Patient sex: M
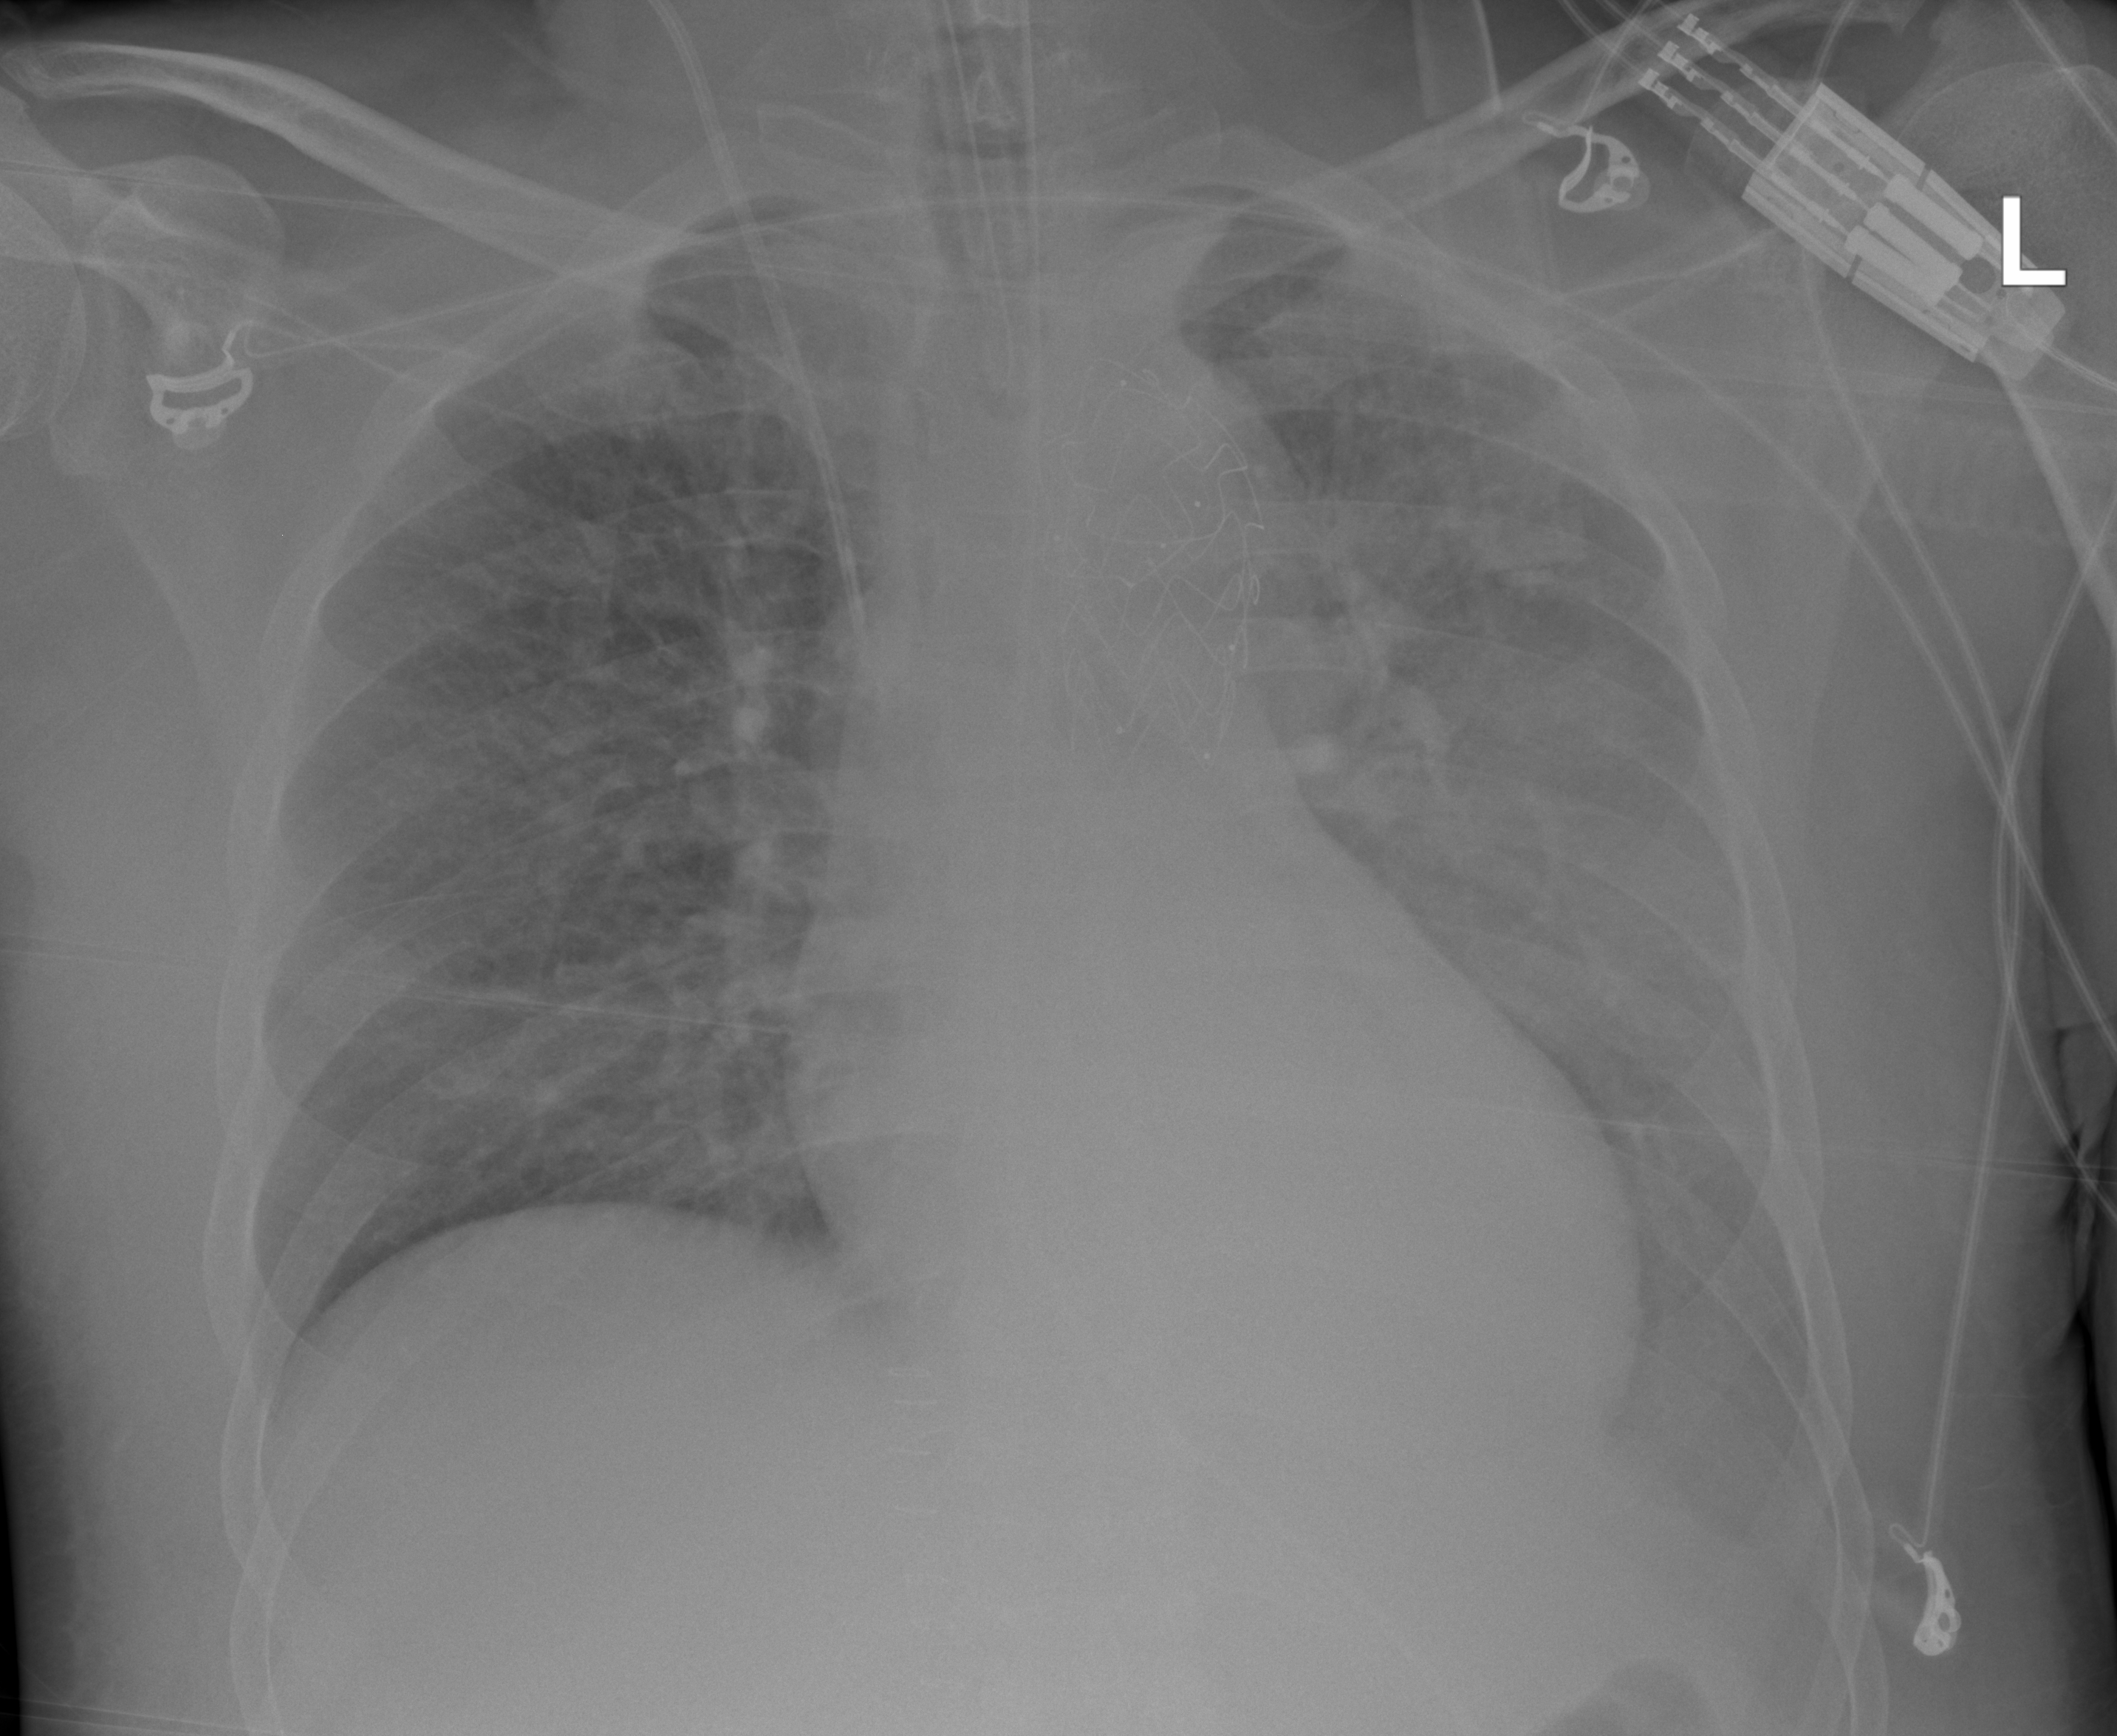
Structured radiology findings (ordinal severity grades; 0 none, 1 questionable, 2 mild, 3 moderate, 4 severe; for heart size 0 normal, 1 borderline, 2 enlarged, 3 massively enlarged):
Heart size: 0
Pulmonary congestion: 2
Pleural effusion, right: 0
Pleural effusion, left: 0
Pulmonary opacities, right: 0
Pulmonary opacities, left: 3
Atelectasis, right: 0
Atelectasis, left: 3